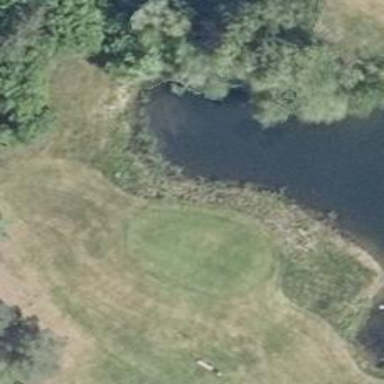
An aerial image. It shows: Golf tee.